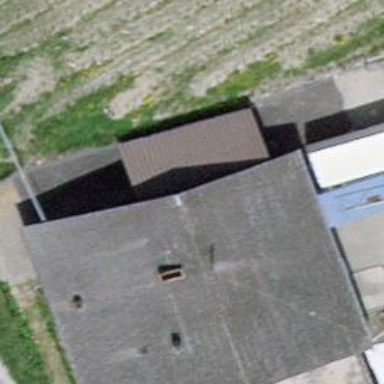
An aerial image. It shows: Sports centre building.